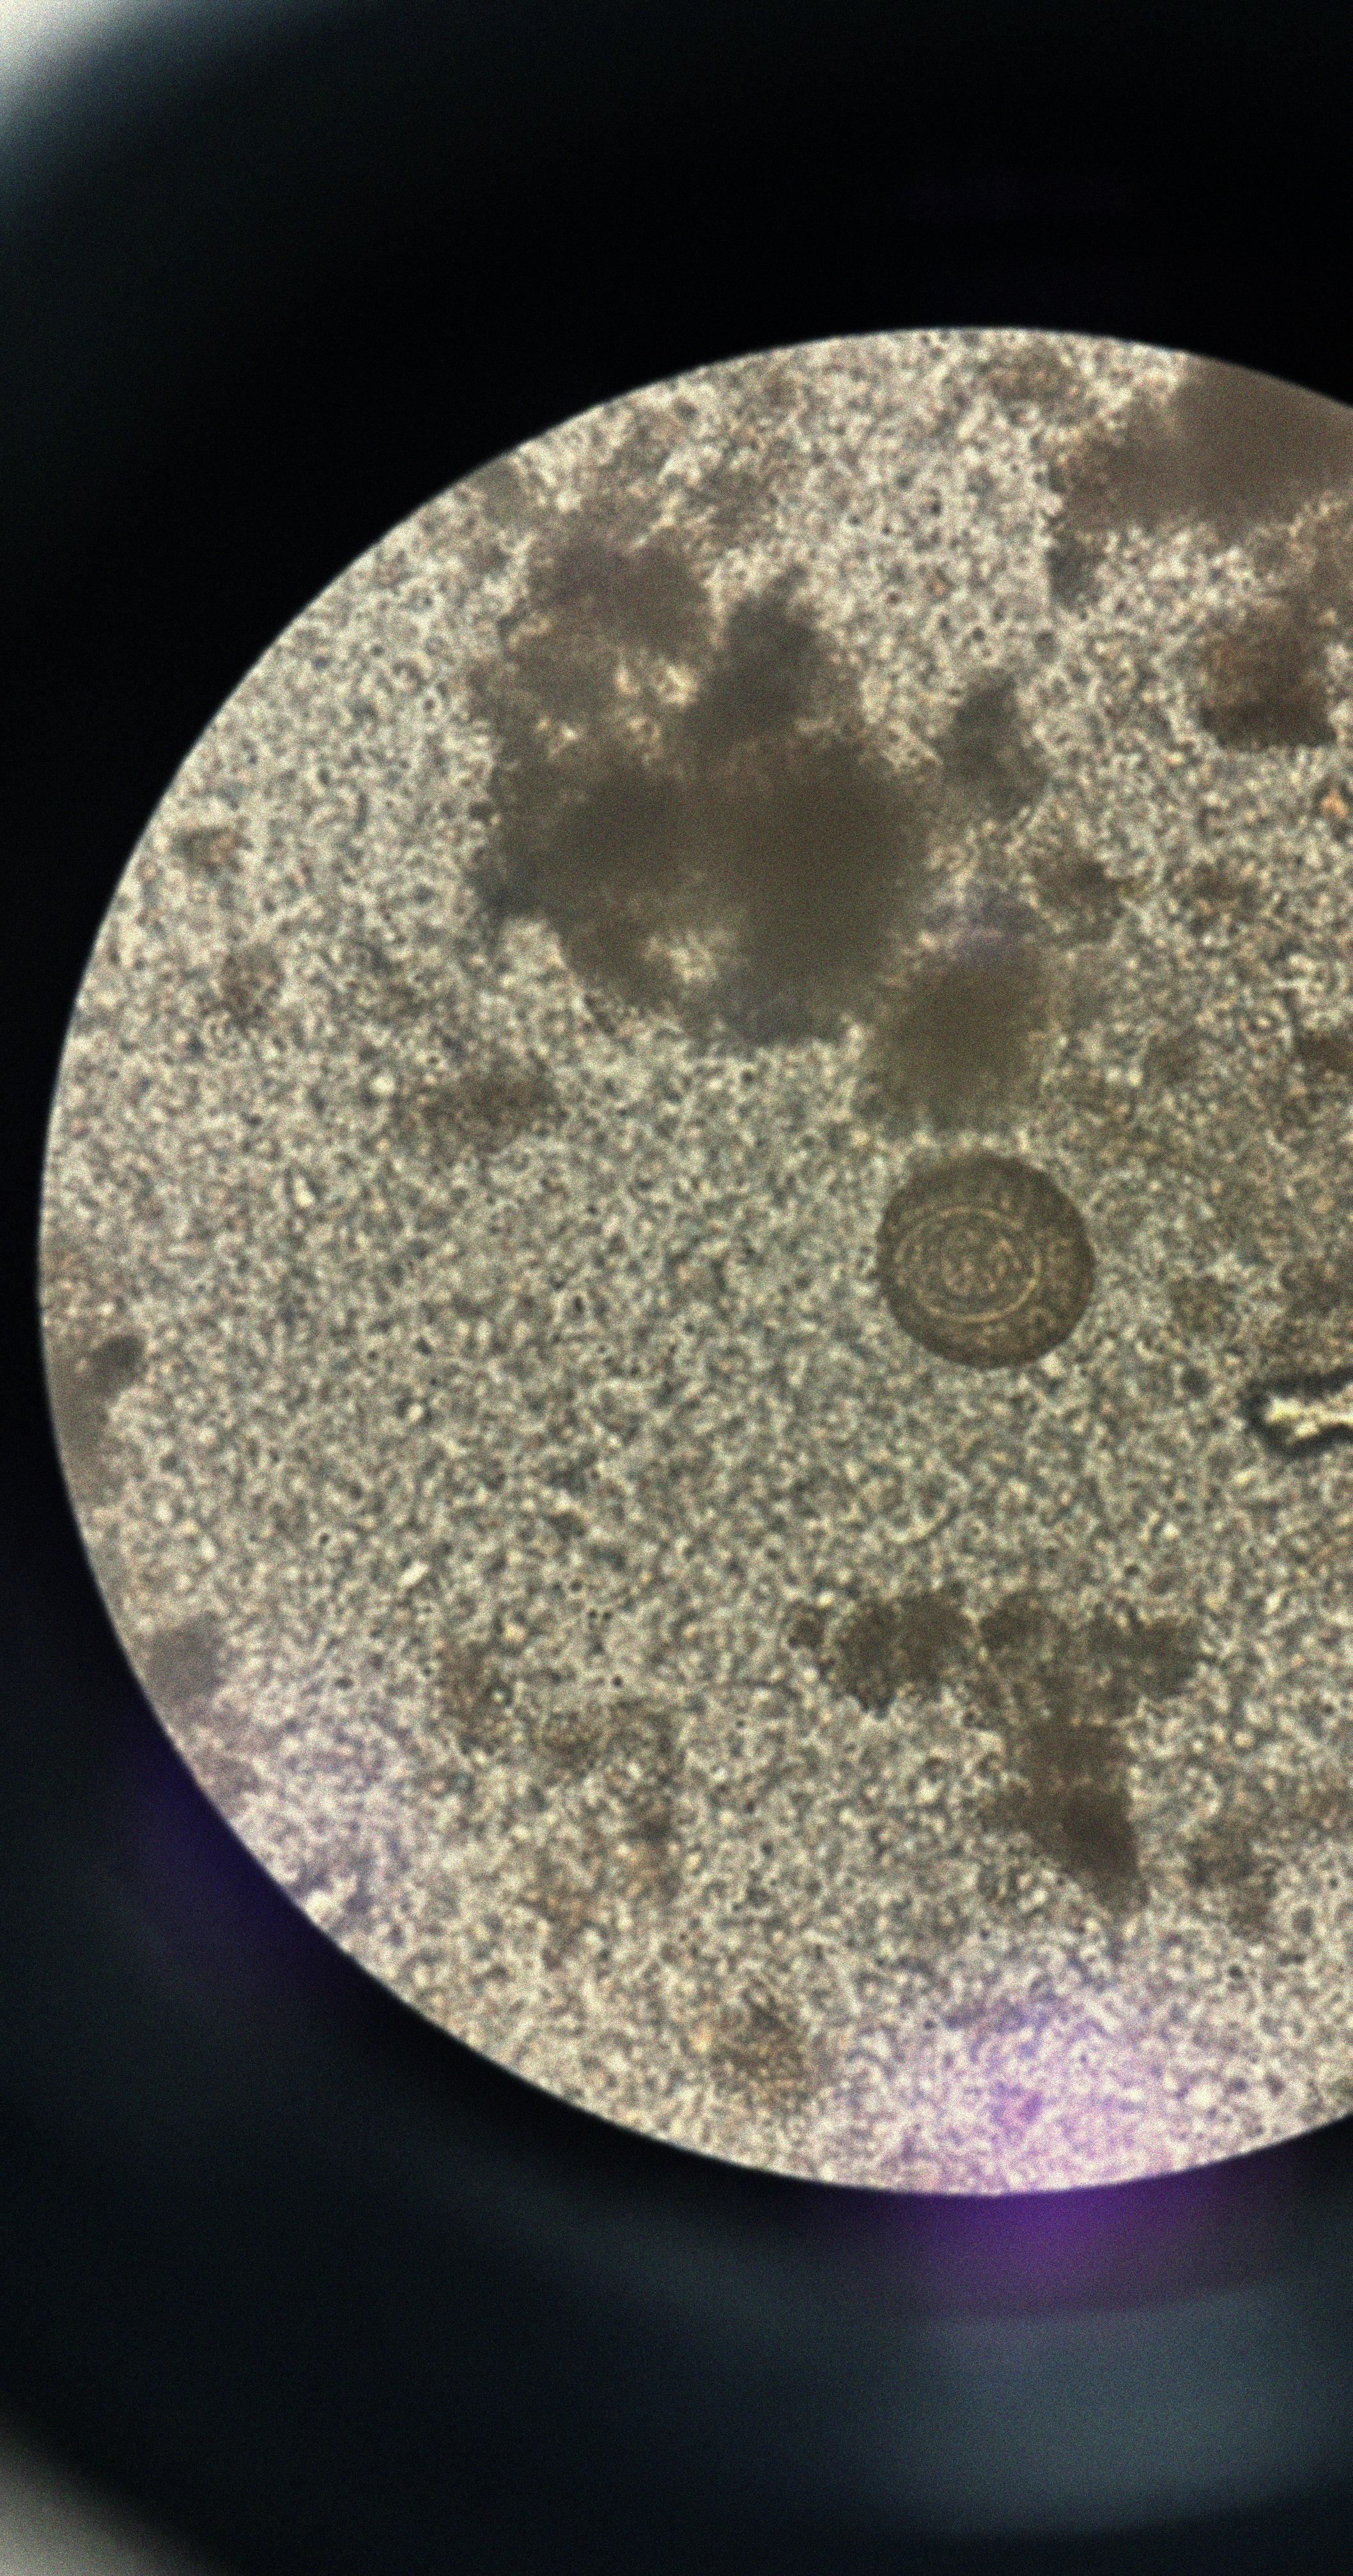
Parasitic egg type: Hymenolepis diminuta